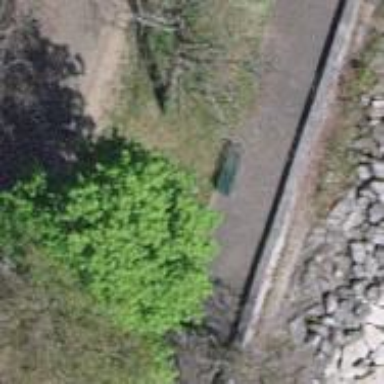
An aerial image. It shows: Bench.